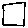
Label: square